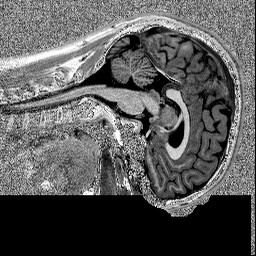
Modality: MP2RAGE
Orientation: sagittal
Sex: male